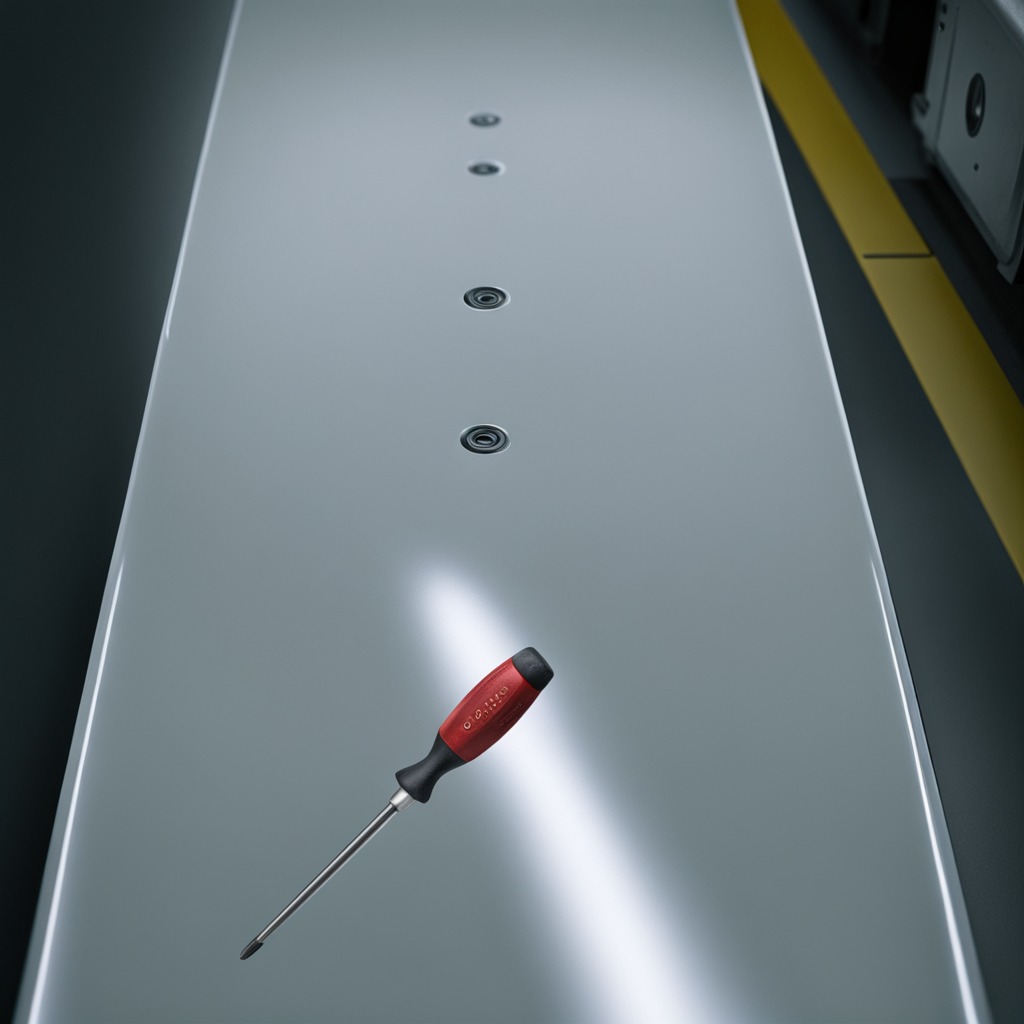
A screwdriver is lying on a table in a ship maintenance bay.